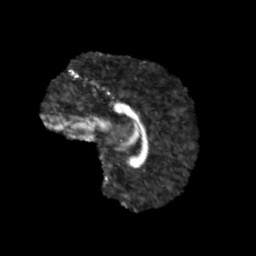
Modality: FA
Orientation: sagittal
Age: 9
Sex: male
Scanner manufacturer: siemens
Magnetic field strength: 3 T
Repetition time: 3.8 s
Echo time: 0.07 s